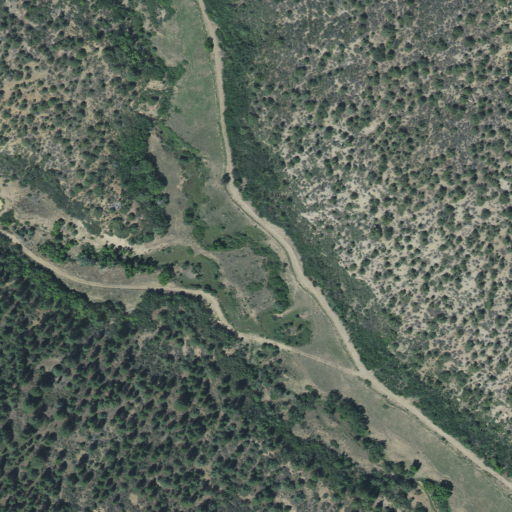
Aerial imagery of valley in Utah named Right Fork Lydias Canyon containing evergreen forest, deciduous forest, shrub, and open development